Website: slack
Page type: payment
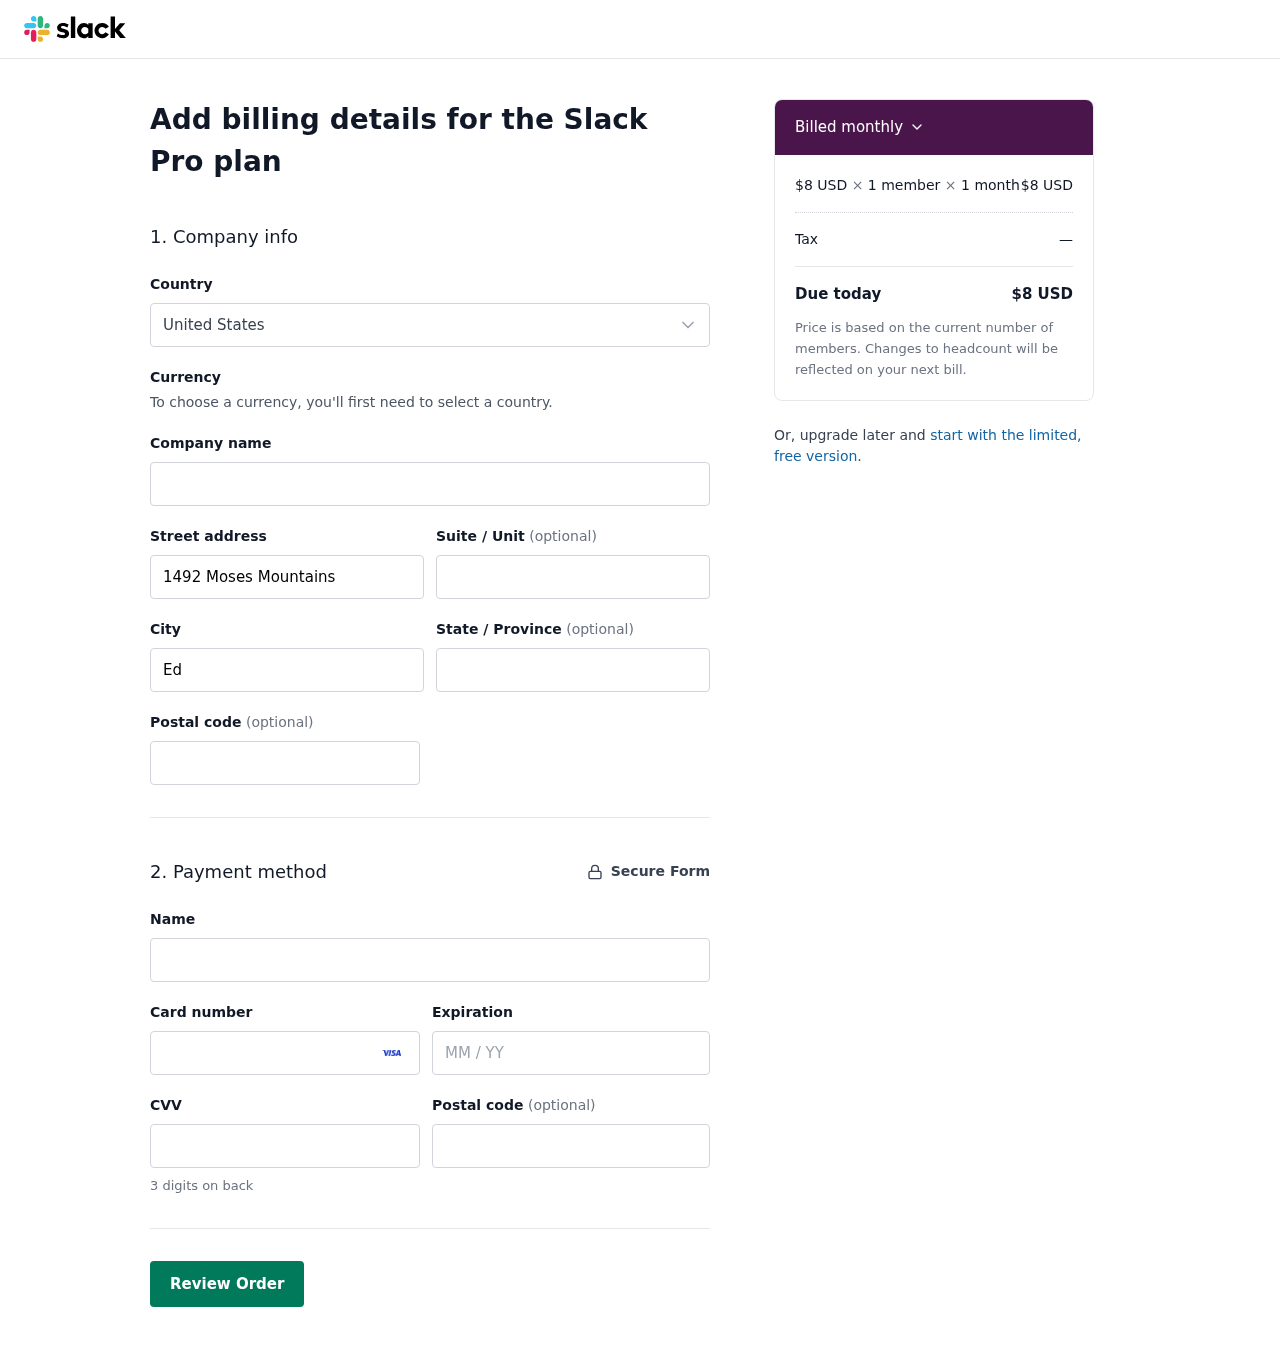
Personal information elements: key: PII_COUNTRY
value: United States
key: PII_STREET
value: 1492 Moses Mountains
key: PII_CITY
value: Edwardport
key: PII_STATE
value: Wisconsin
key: PII_POSTCODE
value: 90335
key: PII_FULLNAME
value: April Rodriguez
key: PII_CARD_NUMBER
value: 4093 3634 5683 4326
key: PII_CARD_EXPIRY
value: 02/26
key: PII_CARD_CVV
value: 780
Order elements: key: ORDER_PRICE_PER_MEMBER
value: $8 USD
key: ORDER_NUM_MEMBERS
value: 1 member
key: ORDER_NUM_MONTHS
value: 1 month
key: ORDER_SUBTOTAL
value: $8 USD
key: ORDER_TAX
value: —
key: ORDER_TOTAL
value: $8 USD